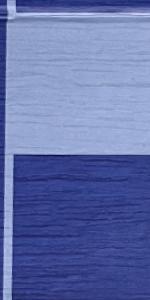
Label: Empty